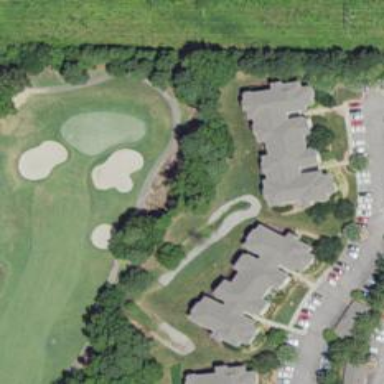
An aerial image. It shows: Path used for both walking and golf.